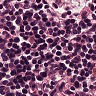
Metastatic tissue present: no